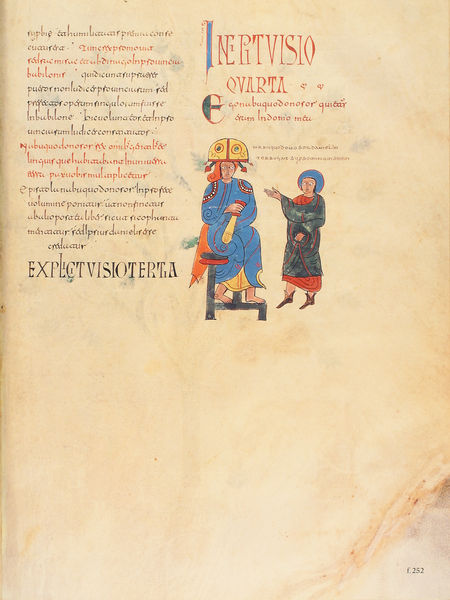
Titel: Beatus-Manuskript
Künstler: Magius
Institution: New York, Pierpont Morgan Library
Schlagwörter: blau, hand, mann, frauen, gelb, menschen, frau, hut, männer, stuhl, rot, malerei, kappe, mütze, bibel, kleidung, figur, blatt, kopfbedeckung, schrift, thron, klediung, buch, seite, illustration, text, gebet, pergament, nimbus, heilige, handschrift, latein, buchmalerei, evangeliar, illumination